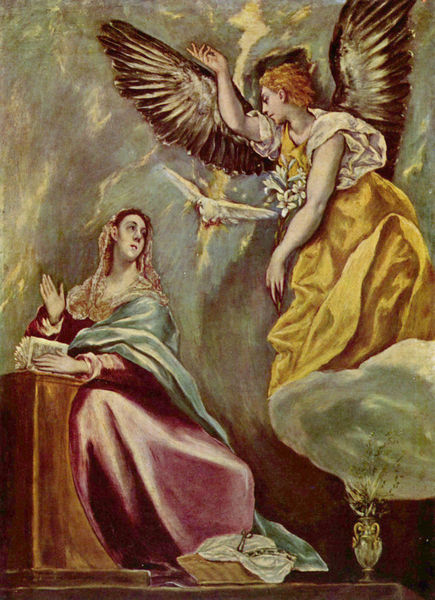
Titel: Die Verkündigung
Künstler: El Greco
Standort: Budapest
Institution: Szépmüvészeti Múzeum
Schlagwörter: blau, feder, feuer, flügel, gemälde, gott, hand, himmel, umhang, vogel, weiß, wolken, frauen, gelb, grün, ocker, sitzen, bewegung, blume, blumen, braun, finger, frau, geste, grau, haar, hintergrund, holz, kleid, kleider, licht, mund, nase, orange, raum, schwarz, stuhl, tisch, blick, rot, schleier, tuch, wolke, beige, rock, blond, wand, arm, arme, bibel, falten, federn, gefieder, gesicht, spitze, taube, gesten, hände, kirche, sonne, boden, gewand, gold, haare, kelch, pose, sitzend, stoff, stoffe, rosa, seide, engel, krug, vase, kopfbedeckung, spanien, farbig, haltung, farben, farbe, lila, violett, oliv, bank, blue, church, feathers, hands, kissen, lamp, oil, red, religious, white, women, dress, dresses, face, girls, gray, green, hair, nose, painting, robe, sit, table, woman, yellow, kopftuch, glanz, lesen, blanket, flowers, korb, oil painting, pink, two, palm, pot, faltenwurf, knie, brun, freude, buch, religion, blitze, schweben, jungfrau, seite, knien, dynamik, beten, gebet, lilie, pult, buchseite, ankündigung, profile, smoke, flower, schultertuch, blitz, manierismus, angel, angels, cloud, clouds, food, heaven, sky, dramatik, religiös, segnen, schwingen, girl, head, erscheinung, heiliger, boy, eyes, stand, macht, begrüßung, geistlich, golden, pokal, körbchen, lilien, heilig, maria, buchseiten, madonna, mutter gottes, mouth, bird, erzengel, el greco, flight, fly, saint, drama, gruß, desk, wings, storm, wave, virgin, verkündigung, michael, reading, urn, two people, abwehr, geist, gebetbuch, botschaft, basket, winken, unschuld, schreck, kriche, renaissance, prayer, italian, betstuhl, read, reinheit, animal, bottle, cloth, dove, god, heiliger geist, book, gabriel, redhead, flugzeug, peace, jungfrau maria, cups, gegrüßet seist du maria, hl geist, empfängnis, lightning, emgel, christian, maria verkündigung, mary, ave maria, mariä verkündigung, heilger, christianity, englischer gruß, greco, handfläche, bible, blessing, gesture, vergeistigt, pray, annunciation, engel gabriel, erzengel gabriel, flaschengeist, gebetstisch, gegrüßet seist du, heiliger geiste, hl. geist, leuchtende farben, mannerism, mannierism, unbefleckte empfängnis, maiden, wing, sacred, dive, flowerpot, bibek, hanfd, blä, holy, chalice, kneel, red dress, symbolic, bibl, jüngfrau, spirit, magdalena, visitation, scissors, mythic, scripture, lilies, cinderella, revelation, genie, potion, grace, pie, holy spirit, empfängniss, lillies, covering, two figures, yellow dress, brd, blue shawl, philosophical, geenie, birf, gabriele, pignon, pigeon, dow, theology, bagby, annuncation, angelž, woolken, botschafterin, falche